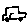
Label: car